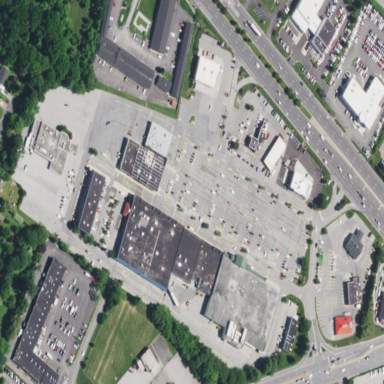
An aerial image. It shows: Retail area.